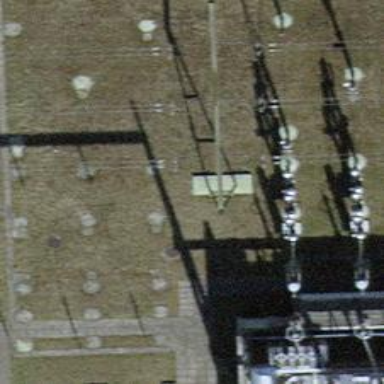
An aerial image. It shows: Insulator used in power systems.